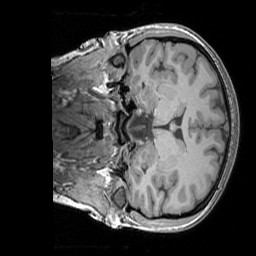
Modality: T1w
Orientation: coronal